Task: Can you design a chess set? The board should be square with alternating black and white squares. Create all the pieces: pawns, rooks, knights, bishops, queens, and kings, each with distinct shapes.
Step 4494:
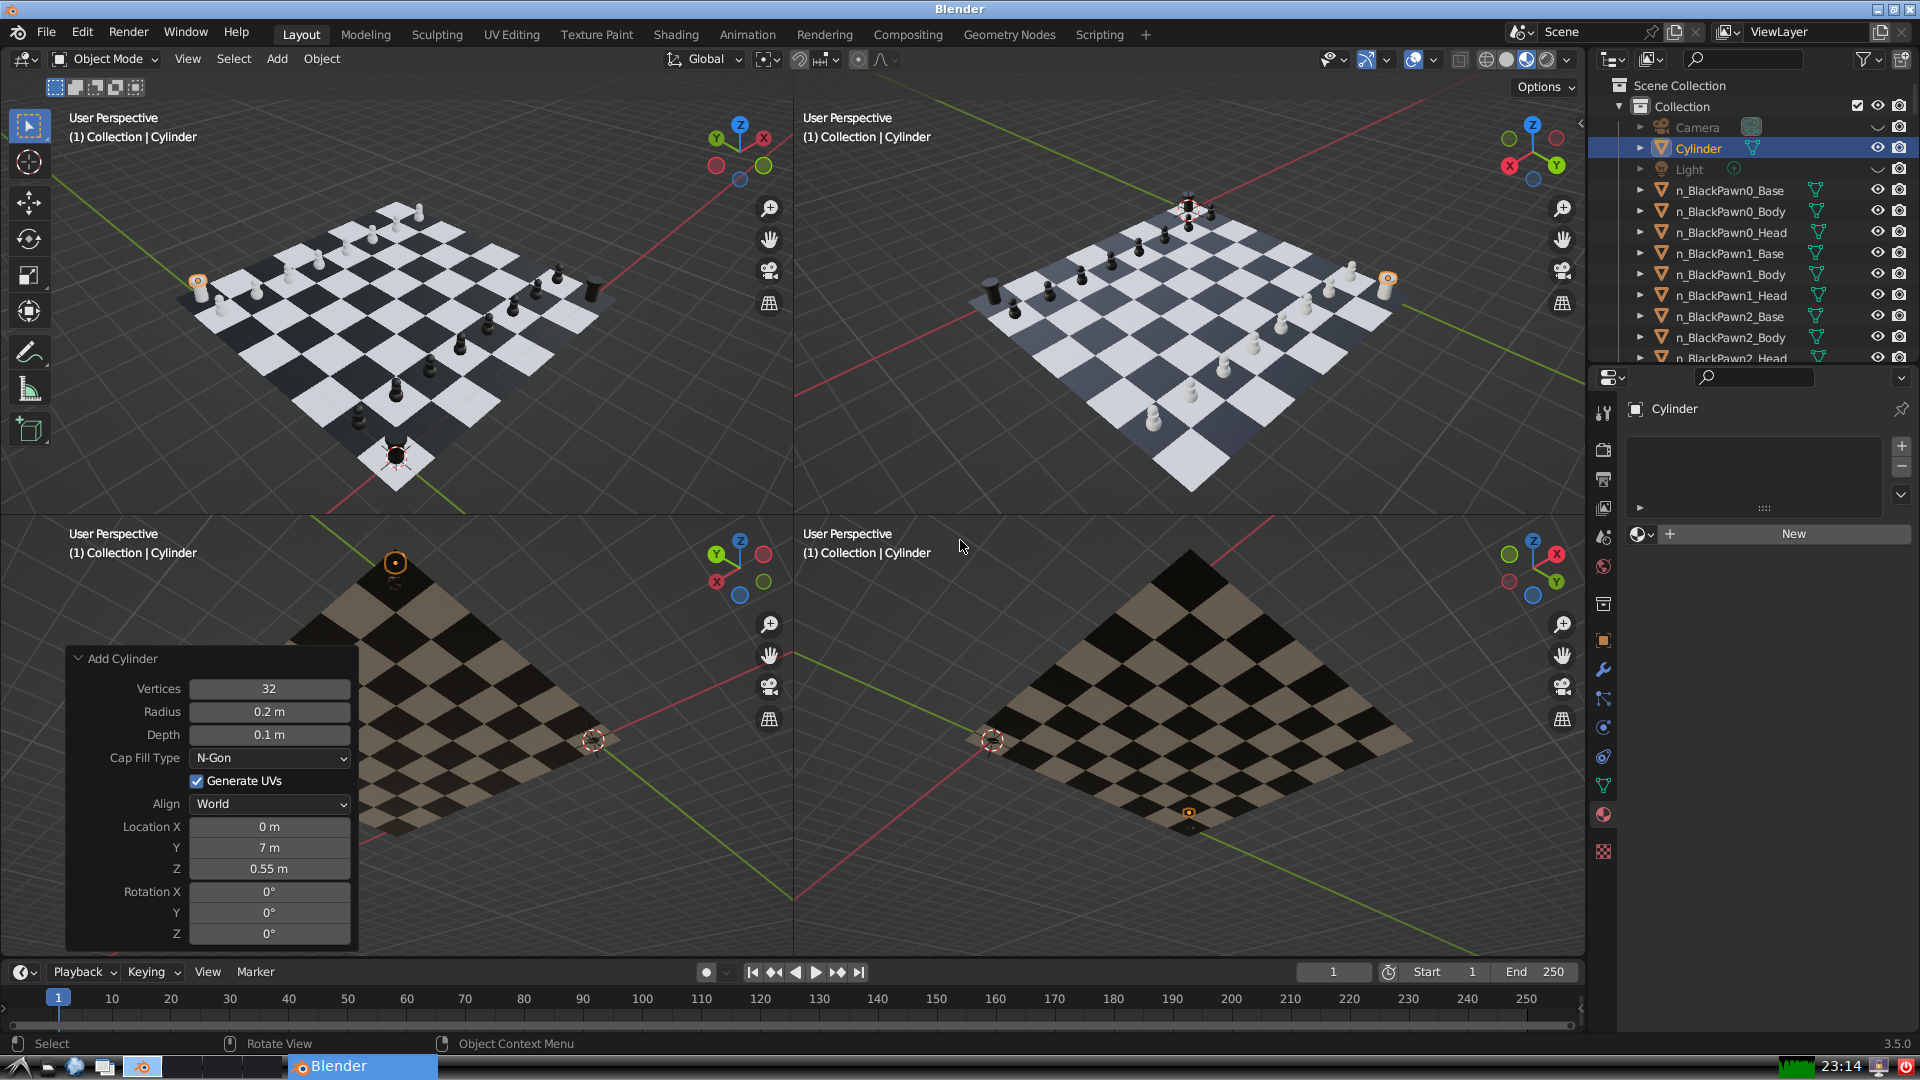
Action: {"key_press": ['Ctrl, Home']}